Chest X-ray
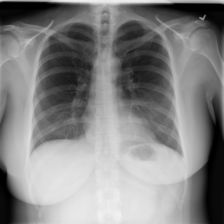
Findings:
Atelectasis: negative
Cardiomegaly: negative
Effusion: negative
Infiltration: negative
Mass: negative
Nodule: negative
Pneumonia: negative
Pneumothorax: negative
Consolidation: negative
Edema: negative
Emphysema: negative
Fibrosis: negative
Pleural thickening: negative
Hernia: negative